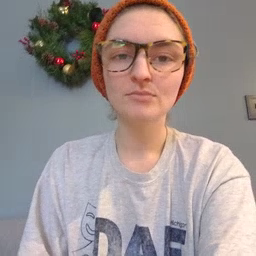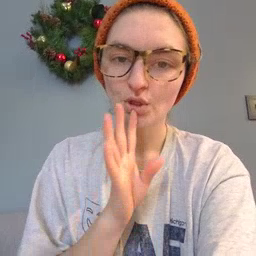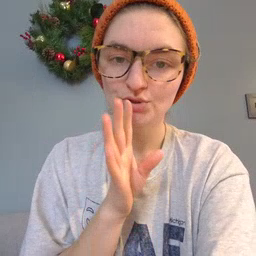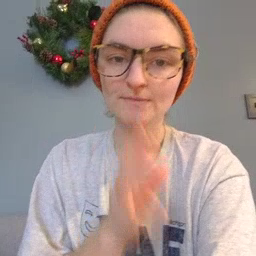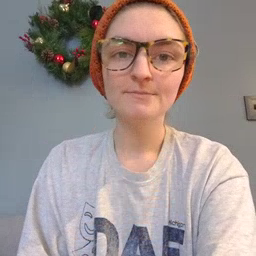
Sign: talk